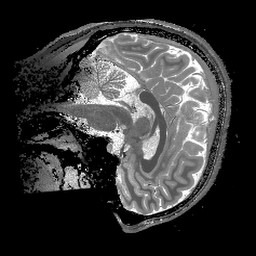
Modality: T1map
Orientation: sagittal